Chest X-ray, PA view. Patient: 37 years old, sex F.
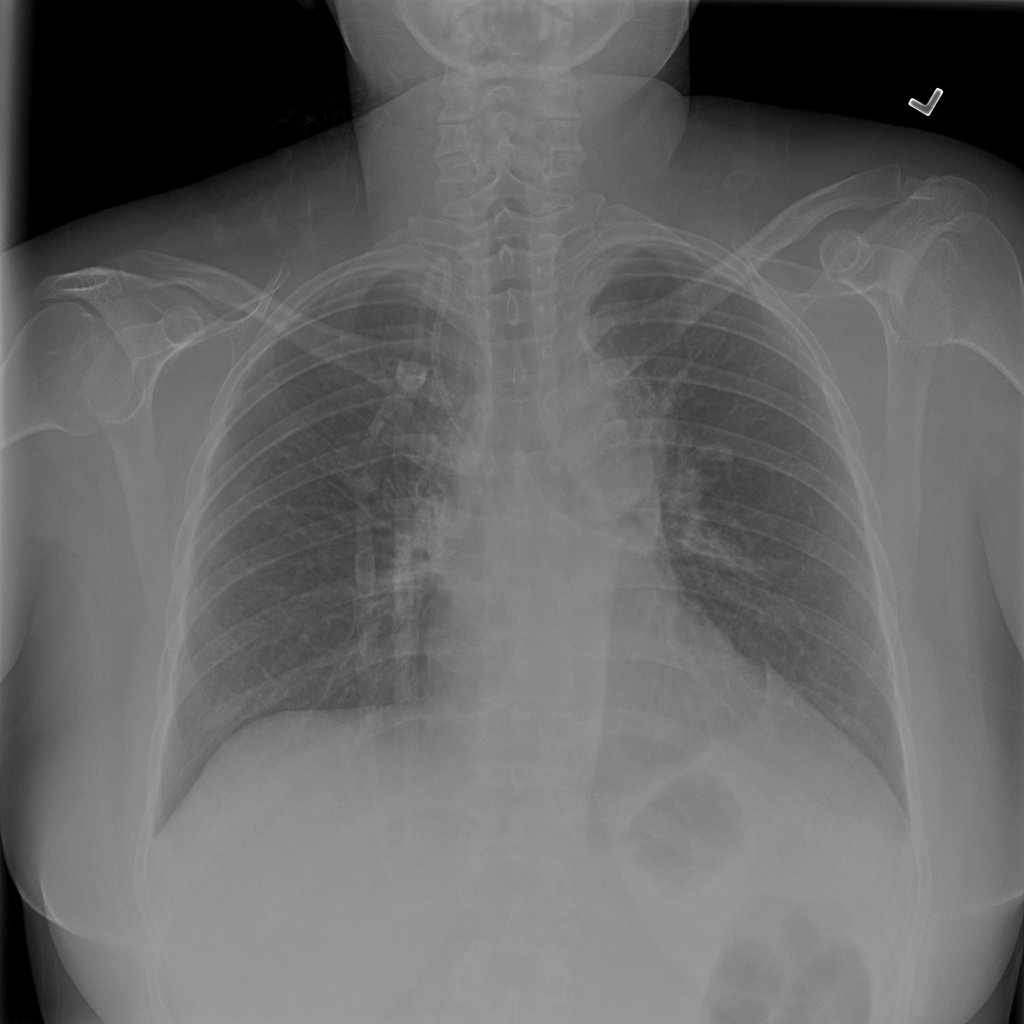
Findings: No Finding